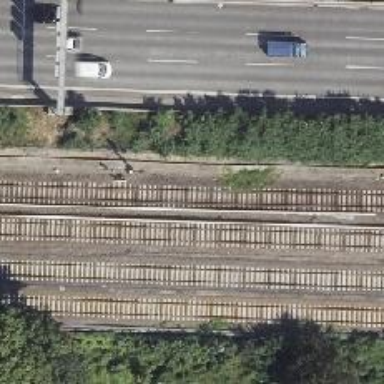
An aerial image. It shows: Electrified light rail railway.